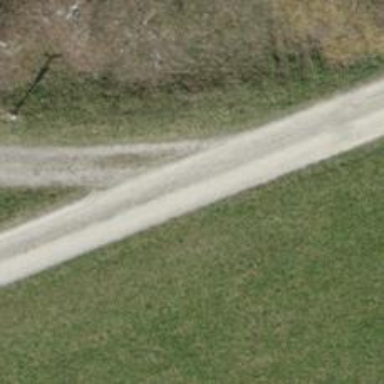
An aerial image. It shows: Dirt track road with grade3 tracktype.